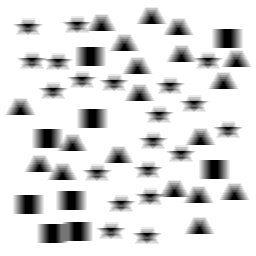
Squares: 9
Triangles: 19
Stars: 20
Total shapes: 48